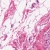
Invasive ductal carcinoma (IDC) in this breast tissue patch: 0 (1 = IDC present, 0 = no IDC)